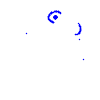
Particle: proton